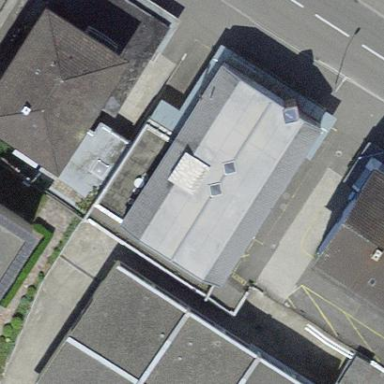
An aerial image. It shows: Retail building.